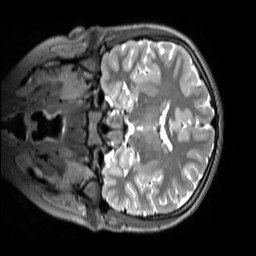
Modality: T2w
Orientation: coronal
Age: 12
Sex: female
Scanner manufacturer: siemens
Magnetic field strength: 3 T
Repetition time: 3.2 s
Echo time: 0.408 s